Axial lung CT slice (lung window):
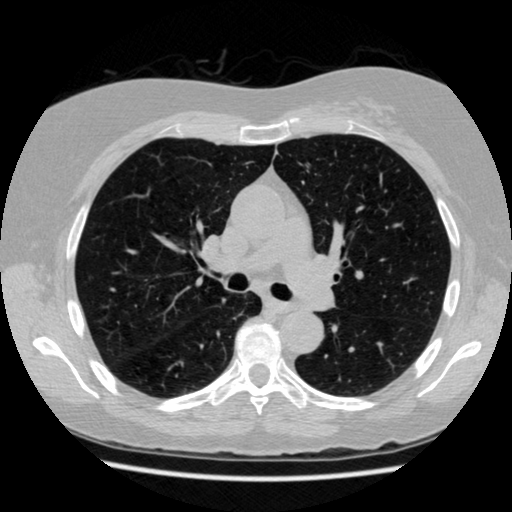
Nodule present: no